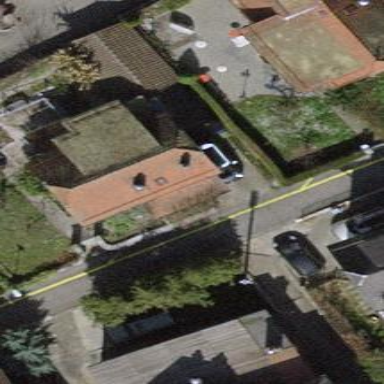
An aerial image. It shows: House with half-hipped roof shape.